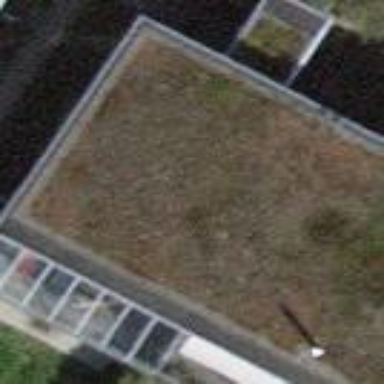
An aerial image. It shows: Terrace building.